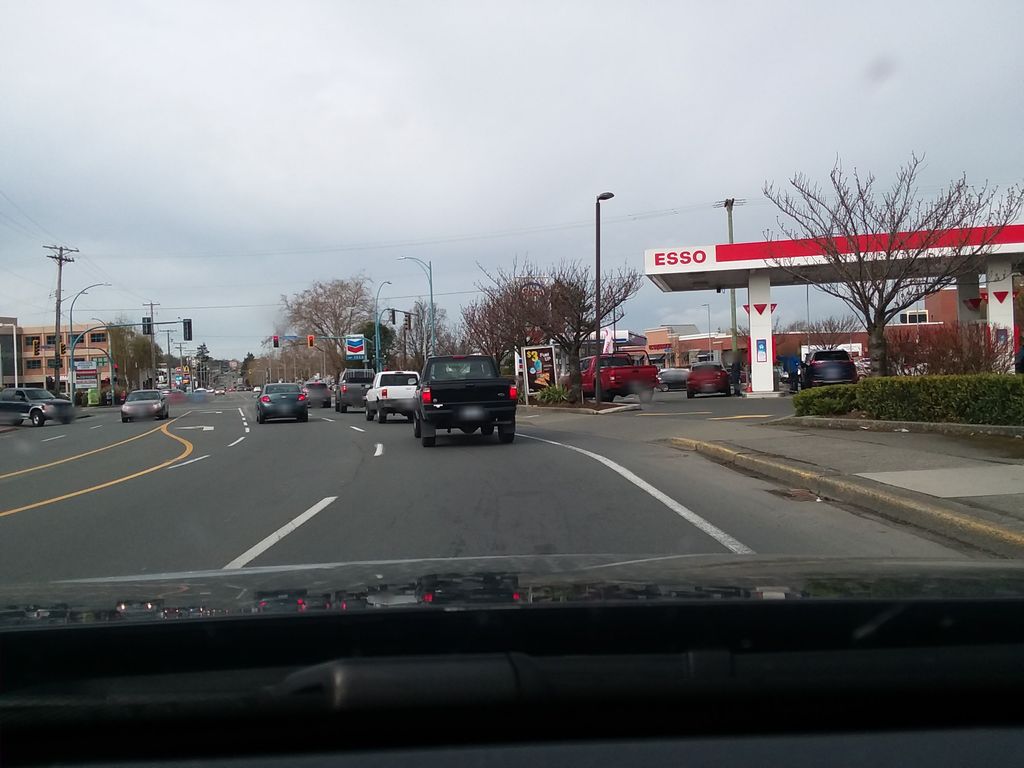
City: victoria